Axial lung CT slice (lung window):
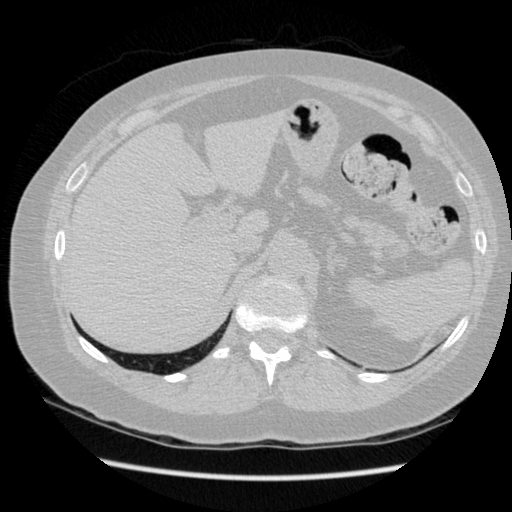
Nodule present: no